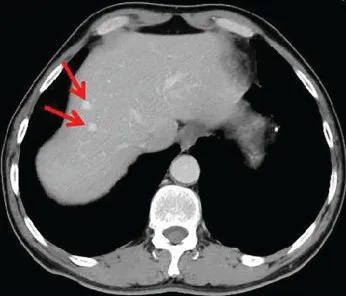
Hepatic cavernous hemangioma and changes. (A) taken in October 2022, shows the initial imaging findings of two hepatic cavernous hemangiomas in the left liver.
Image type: radiology (ct)